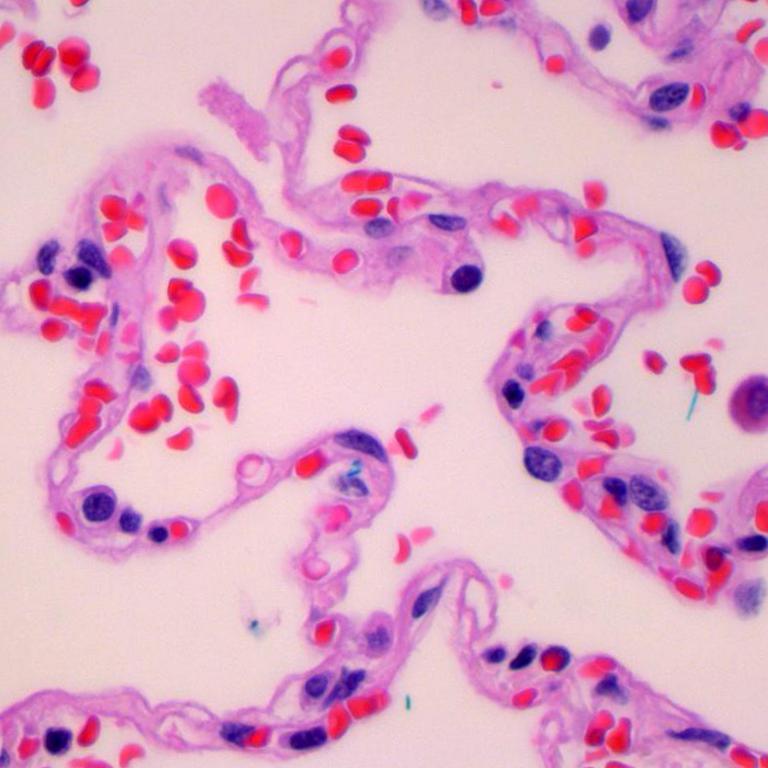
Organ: lung
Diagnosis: benign